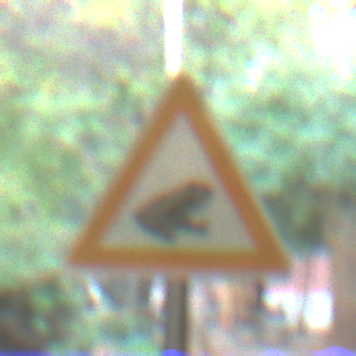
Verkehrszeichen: AmphibienwanderungLinks
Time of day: MorningAfternoon
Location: Roofed (Special)
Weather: NotSpecified
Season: NotSpecified
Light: Artificial